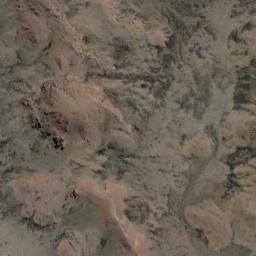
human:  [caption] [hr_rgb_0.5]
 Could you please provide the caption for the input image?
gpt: The desert is on the hill full of black sand .

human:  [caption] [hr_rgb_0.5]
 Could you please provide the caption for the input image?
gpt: The desert has brown soil and some decayed rocks and the desert terrain is rugged .

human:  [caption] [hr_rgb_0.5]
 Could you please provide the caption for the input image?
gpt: There are some bare rocks in this desert .

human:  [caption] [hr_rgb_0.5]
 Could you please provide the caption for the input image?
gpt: This is a dark orange desert with brown gullys .

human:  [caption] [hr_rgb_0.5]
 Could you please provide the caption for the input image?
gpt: A brown desert with many fissures .